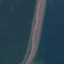
Label: River